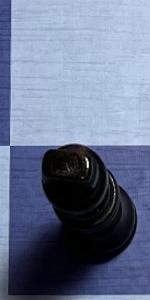
Label: King_Black